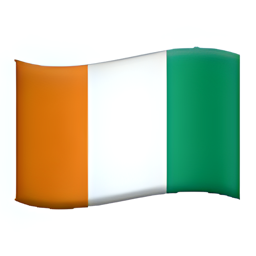
Name: flag for cote divoire
Emoji: 🇨🇮
Group: Flags
Sub-group: country-flag